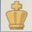
Piece: wK